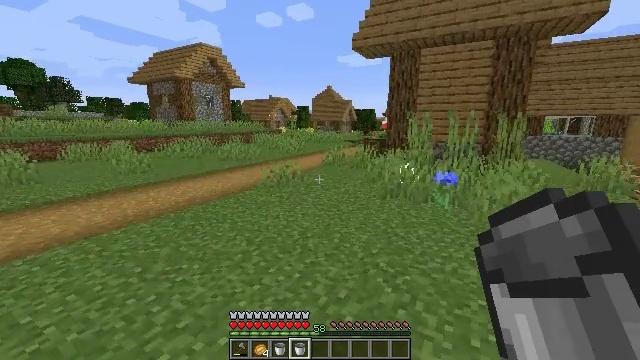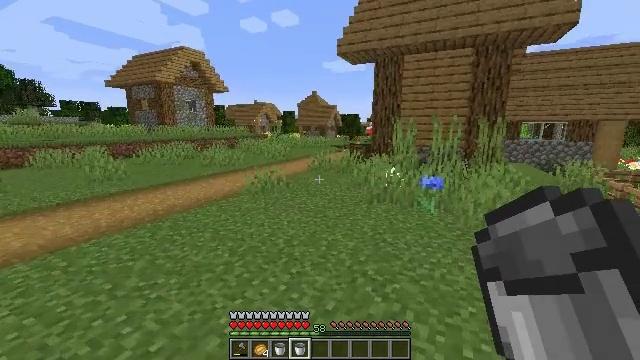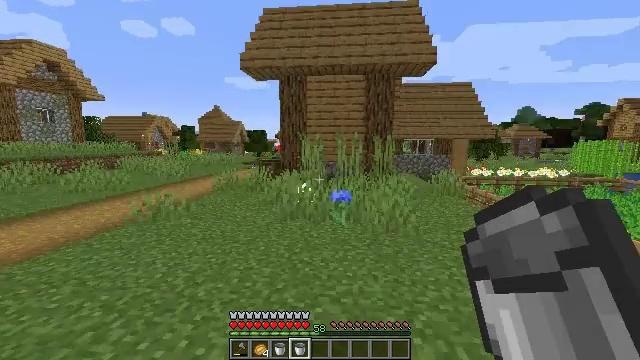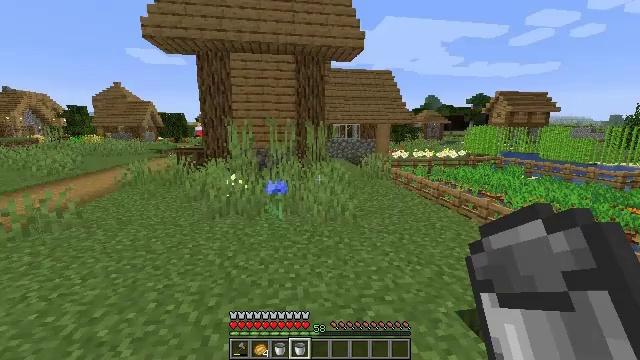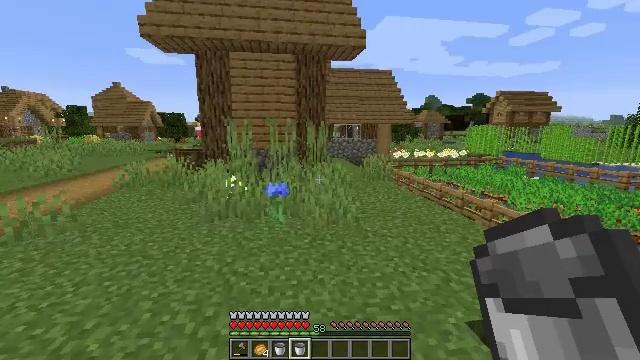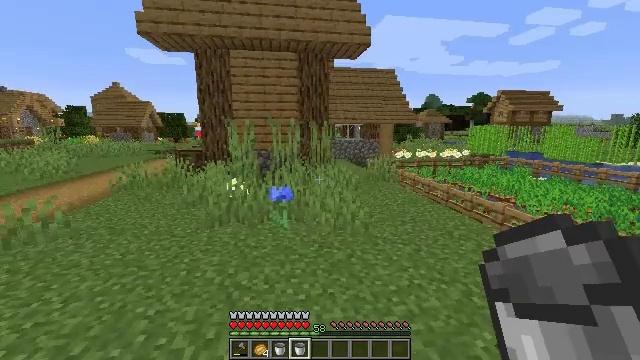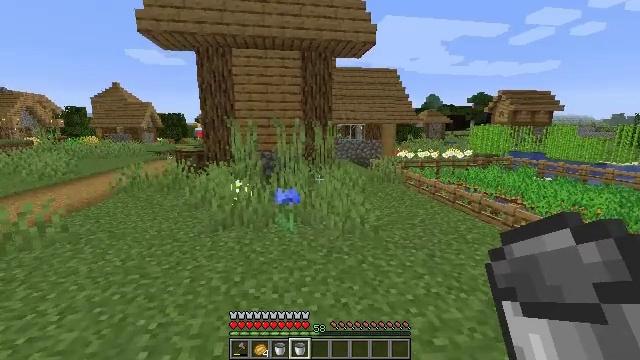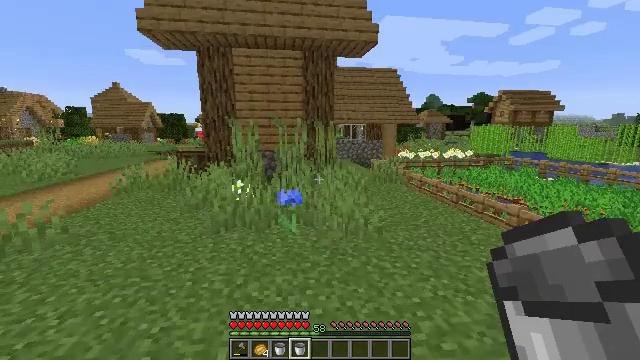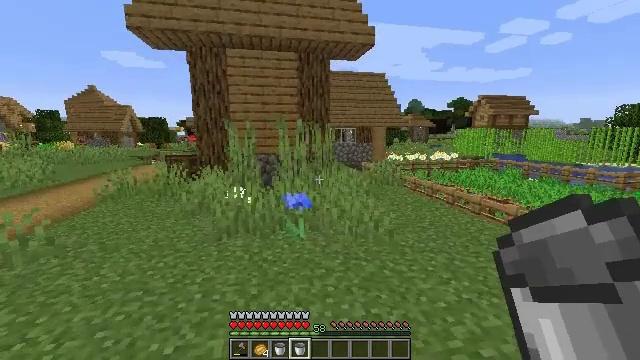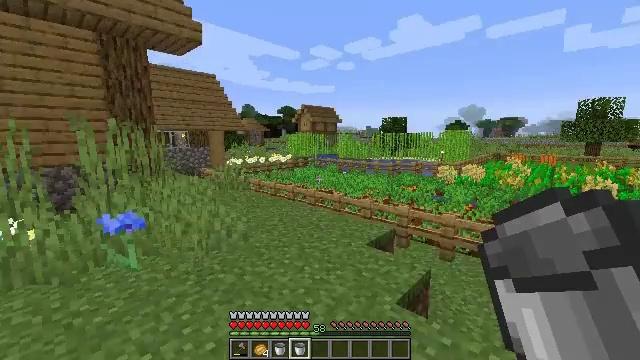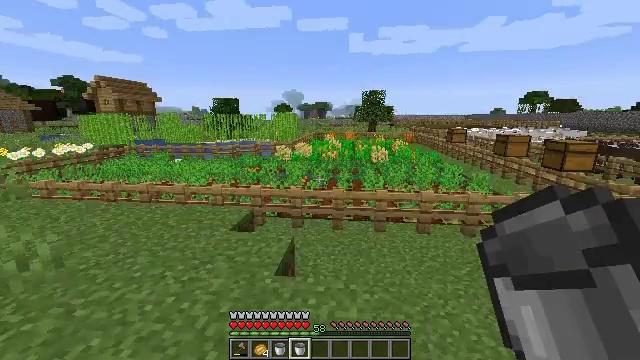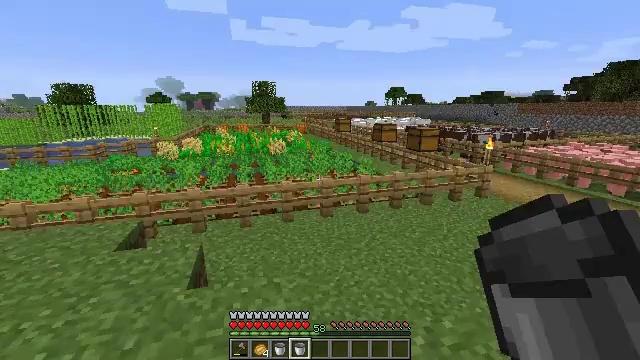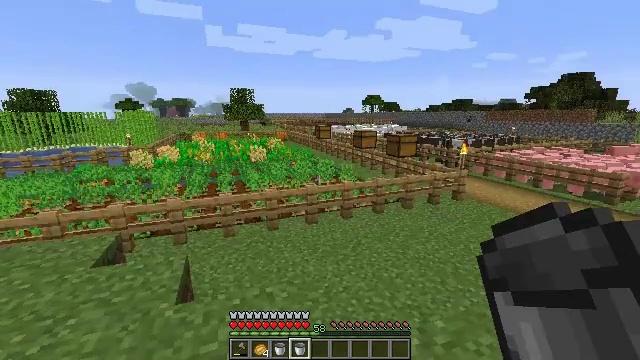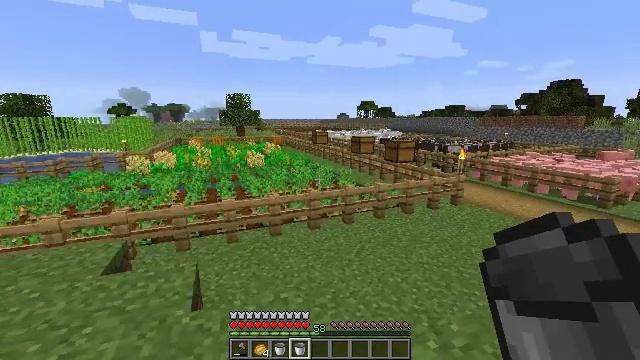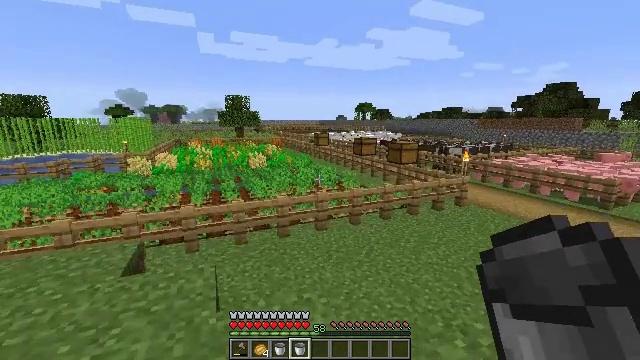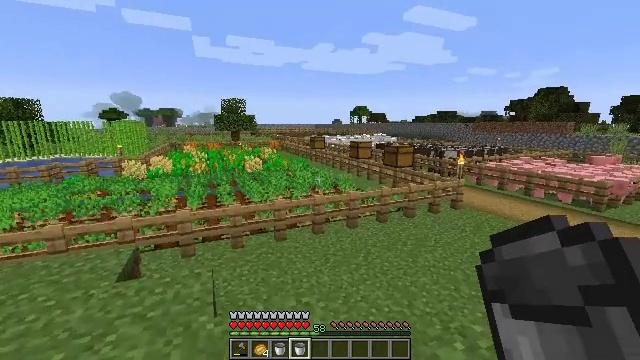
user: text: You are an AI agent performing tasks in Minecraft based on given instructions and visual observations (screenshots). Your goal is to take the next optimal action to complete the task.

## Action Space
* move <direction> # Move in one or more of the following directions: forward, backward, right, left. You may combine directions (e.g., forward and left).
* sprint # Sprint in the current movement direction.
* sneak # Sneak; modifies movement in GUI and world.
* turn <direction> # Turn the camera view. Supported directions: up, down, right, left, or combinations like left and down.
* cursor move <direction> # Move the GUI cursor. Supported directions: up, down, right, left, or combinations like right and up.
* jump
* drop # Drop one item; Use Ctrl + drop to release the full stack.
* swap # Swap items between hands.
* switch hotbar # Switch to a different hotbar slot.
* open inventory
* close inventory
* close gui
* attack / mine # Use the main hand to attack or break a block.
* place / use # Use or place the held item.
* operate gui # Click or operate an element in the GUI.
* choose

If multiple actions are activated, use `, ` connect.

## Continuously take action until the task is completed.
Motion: motion action
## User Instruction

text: Make pumpkin seeds from a pumpkin using the crafting menu.
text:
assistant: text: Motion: move forward, turn right and up
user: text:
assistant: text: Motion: move forward, turn right and up
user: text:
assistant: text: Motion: move forward, turn right and down
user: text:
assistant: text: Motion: move forward
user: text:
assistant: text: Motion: move forward and move left
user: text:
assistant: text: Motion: move forward and move left
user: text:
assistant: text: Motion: move left
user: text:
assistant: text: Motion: move left, turn right
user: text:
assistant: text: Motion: move left, turn right
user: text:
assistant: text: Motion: move left, turn right and down
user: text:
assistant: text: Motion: move left, turn right and down
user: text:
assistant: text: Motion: move left, turn right and up
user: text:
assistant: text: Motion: move left, turn right and up
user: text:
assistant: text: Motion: move left
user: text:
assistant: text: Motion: move back and move left
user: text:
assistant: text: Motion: move back and move left
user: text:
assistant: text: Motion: move back and move left
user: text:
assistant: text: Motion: move back and move left
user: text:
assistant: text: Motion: move back and move left
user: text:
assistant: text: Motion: move back and move left
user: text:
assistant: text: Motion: move back and move left
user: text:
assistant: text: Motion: move back and move left
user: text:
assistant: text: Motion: move back and move left
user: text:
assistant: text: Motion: move back and move left
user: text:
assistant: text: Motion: move back and move left
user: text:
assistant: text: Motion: move back and move left
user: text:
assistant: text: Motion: move back and move left
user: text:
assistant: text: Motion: move back and move left
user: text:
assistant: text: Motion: move left
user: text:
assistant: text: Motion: move left, turn left